Field crop: maize
Growth stage: 2
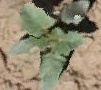
Species: datura